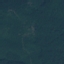
Land use / land cover class: Forest